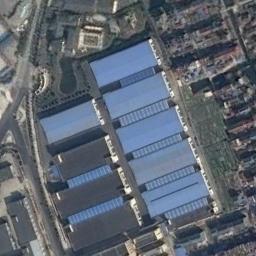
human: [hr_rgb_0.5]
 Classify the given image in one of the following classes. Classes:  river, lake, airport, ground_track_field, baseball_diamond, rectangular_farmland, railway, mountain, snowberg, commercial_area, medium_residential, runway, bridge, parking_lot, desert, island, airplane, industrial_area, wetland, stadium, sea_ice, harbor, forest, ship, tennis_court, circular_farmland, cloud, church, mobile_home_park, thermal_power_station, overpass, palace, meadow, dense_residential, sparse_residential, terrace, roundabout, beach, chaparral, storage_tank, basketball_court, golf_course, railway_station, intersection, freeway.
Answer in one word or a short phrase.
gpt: industrial_area